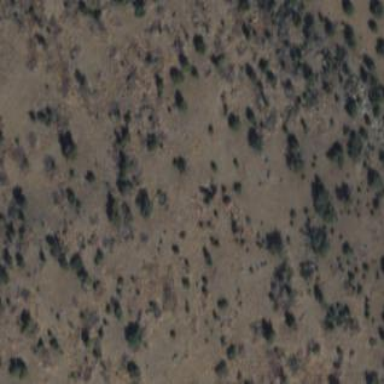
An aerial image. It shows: Area covered in scrub vegetation.